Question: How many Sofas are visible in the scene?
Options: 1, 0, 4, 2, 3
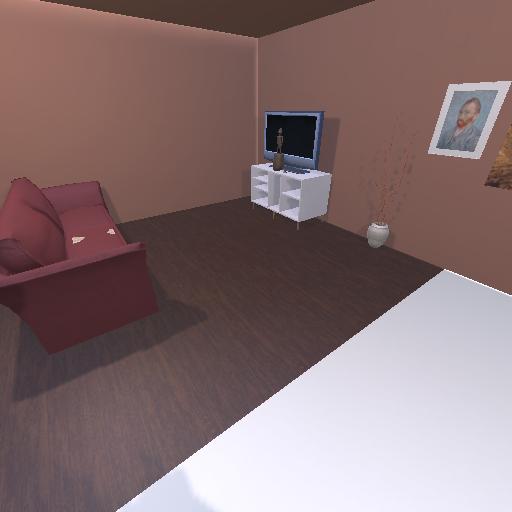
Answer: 1